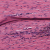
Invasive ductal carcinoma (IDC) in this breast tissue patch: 0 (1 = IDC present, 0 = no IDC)